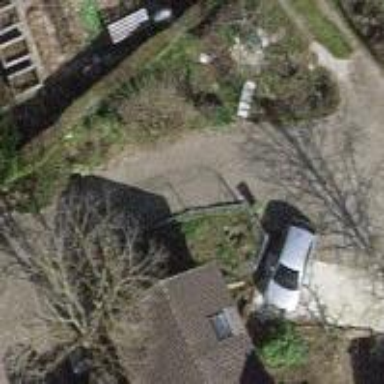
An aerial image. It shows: Driveway made of paving stones.